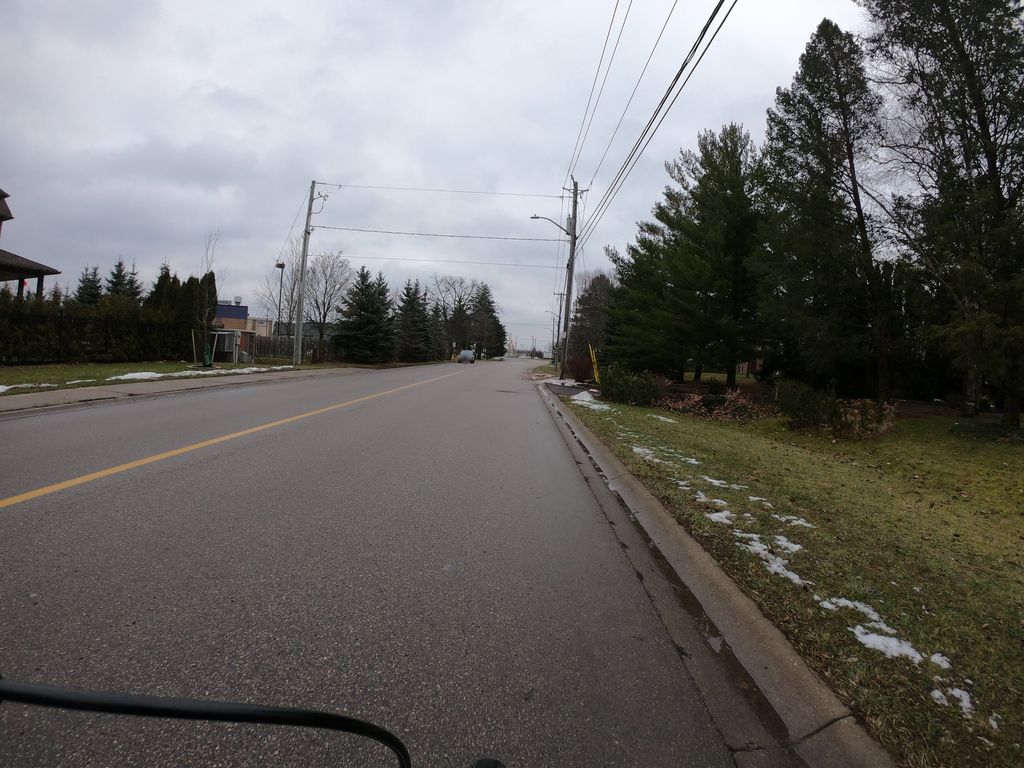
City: kitchener-waterloo